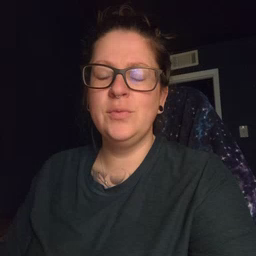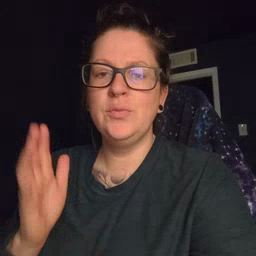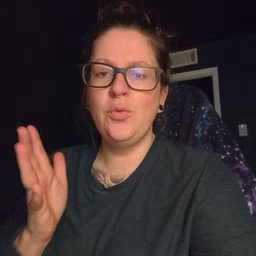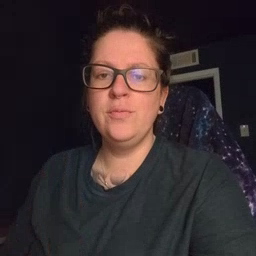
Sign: talk